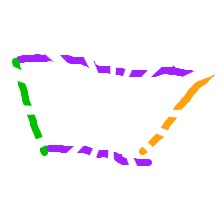
Shape: trapezoid